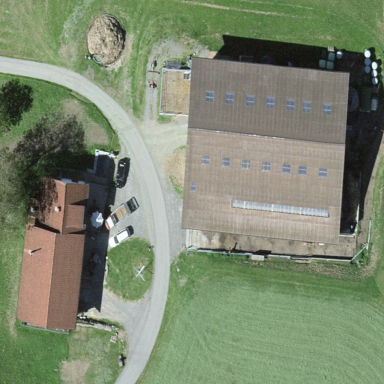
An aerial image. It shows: Farmyard area.